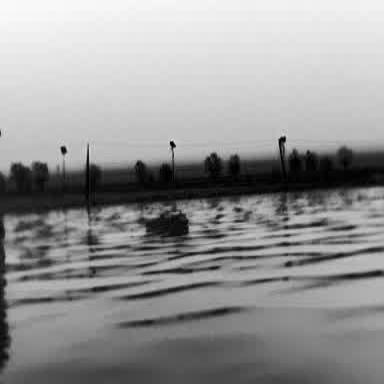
There is a container_ship in the infrared image.